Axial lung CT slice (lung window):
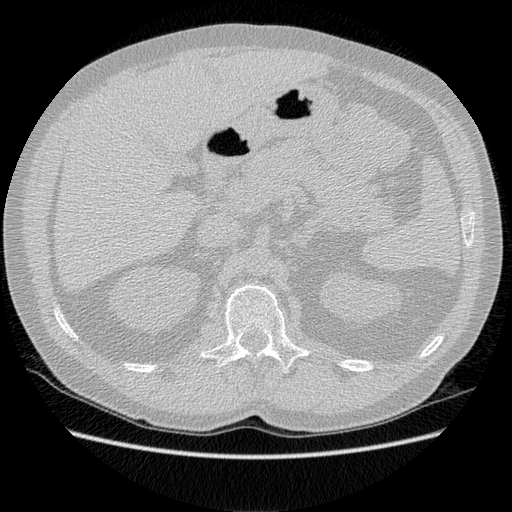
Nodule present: no